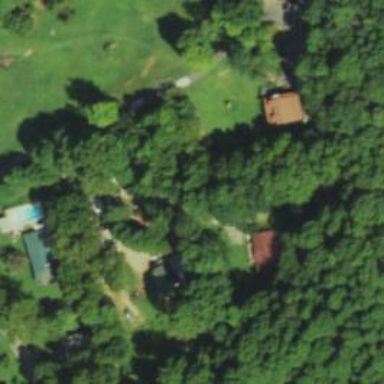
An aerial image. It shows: Driveway.